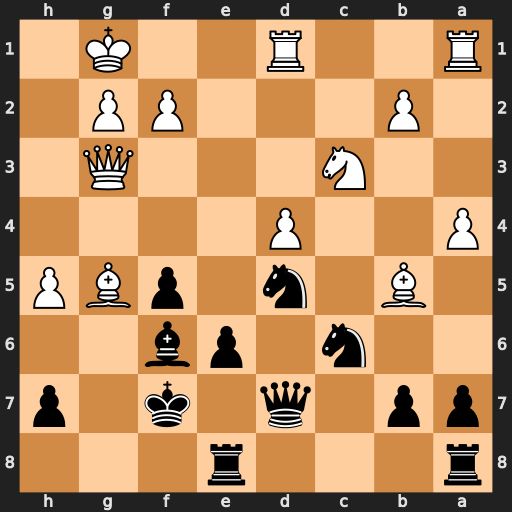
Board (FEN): r3r3/pp1q1k1p/2n1pb2/1B1n1pBP/P2P4/2N3Q1/1P3PP1/R2R2K1
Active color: b
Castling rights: -
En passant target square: -
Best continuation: Rg8 Nxd5 exd5